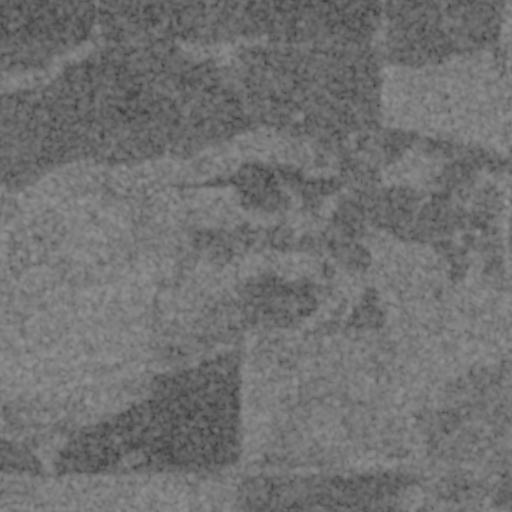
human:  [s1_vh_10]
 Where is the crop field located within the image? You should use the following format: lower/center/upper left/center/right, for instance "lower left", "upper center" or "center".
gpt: The crop field is located in the lower right of the image.
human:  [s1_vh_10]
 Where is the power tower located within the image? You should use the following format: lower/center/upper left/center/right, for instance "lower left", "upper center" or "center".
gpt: The power tower is located in the upper right of the image.
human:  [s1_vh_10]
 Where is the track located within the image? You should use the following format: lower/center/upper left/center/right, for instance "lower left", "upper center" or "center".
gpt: There is no track in the image.

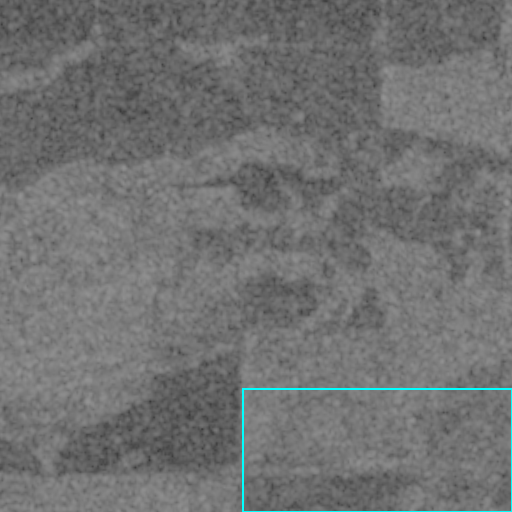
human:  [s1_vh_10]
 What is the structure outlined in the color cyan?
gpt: The structure outlined in cyan is a crop field.
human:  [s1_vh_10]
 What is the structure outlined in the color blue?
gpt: There is no blue outline.